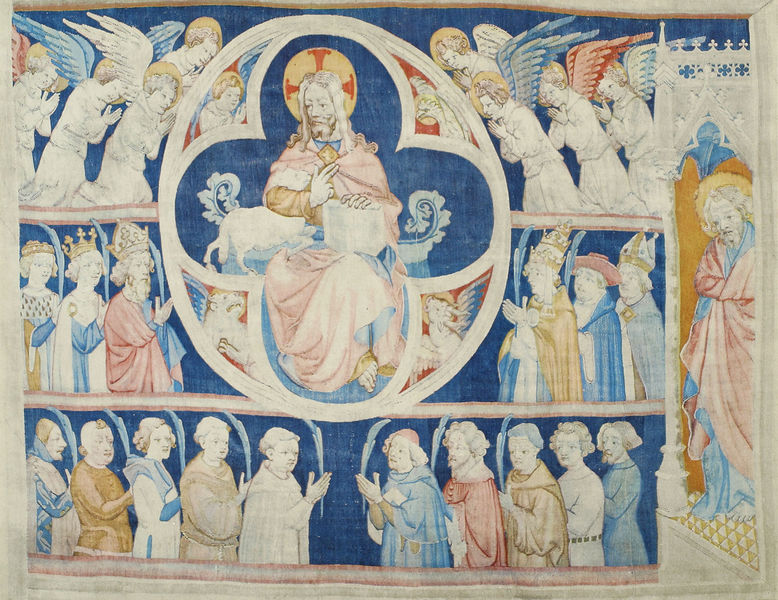
Titel: Die Apokalypse von Angers, Die sieben letzten Plagen
Institution: Angers, Musée du Château
Schlagwörter: adler, blau, blätter, flügel, gott, mann, vogel, weiß, gelb, menschen, tier, beige, bart, mensch, gold, gotik, rosa, turm, engel, bischof, kaiser, könig, papst, thron, floral, lamm, schaf, buch, kreuz, kardinal, ranke, palmzweig, palmzweige, heiligenschein, christus, jesus, jesus christus, mittelalter, romanik, geistliche, mitra, mönche, tiara, könige, königin, löwe, hierarchie, fresko, textil, stier, erlöser, stifter, kreuznimbus, evangelisten, messias, gottessohn, agnus dei, schäfchen, sohn gottes, edelleute, christkind, tetramorph, christkönig, majesos domini, majestos domini, tetramorphen, heilland, erretter, jesus von nazaret, junges schaf